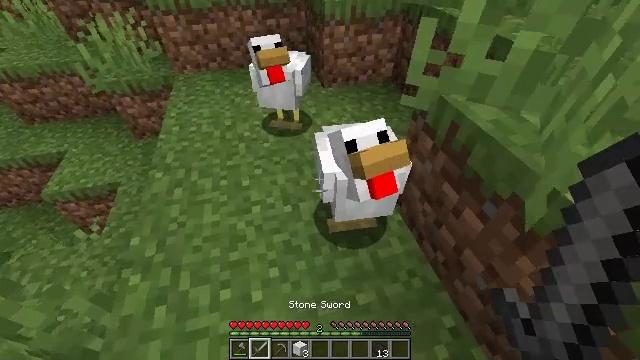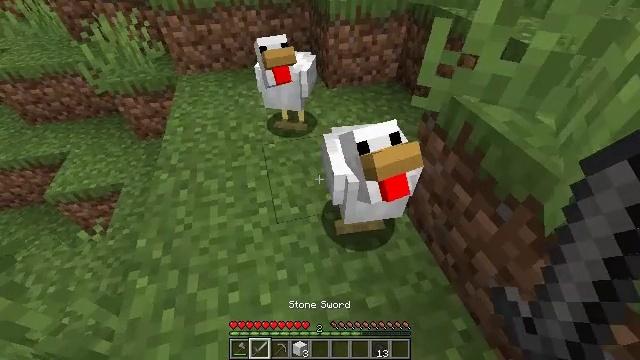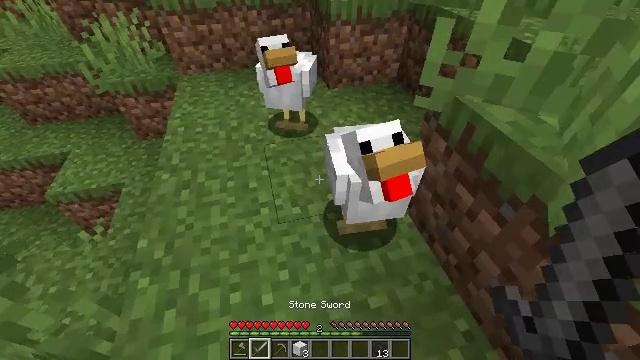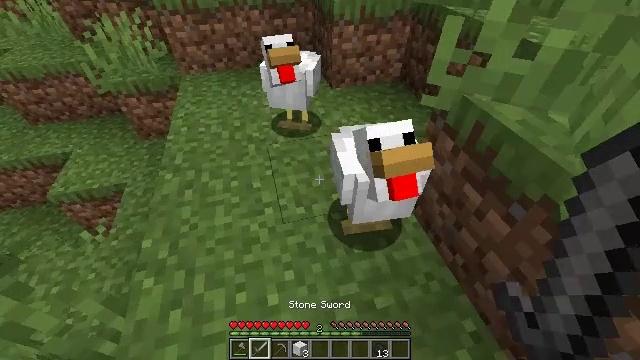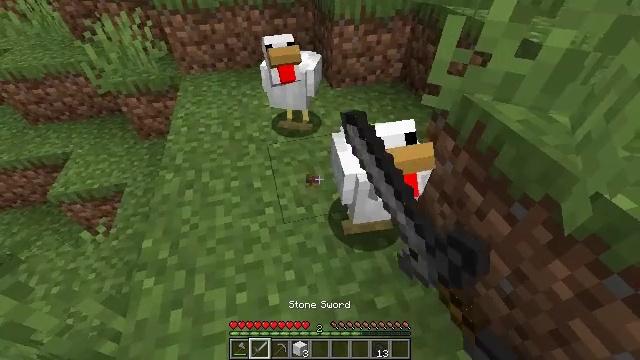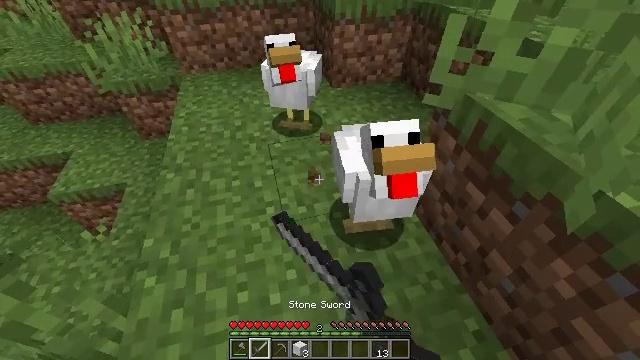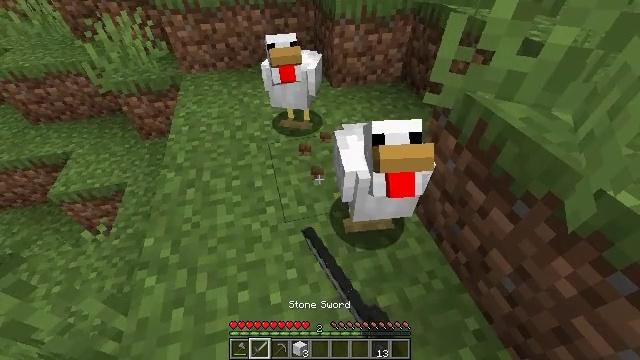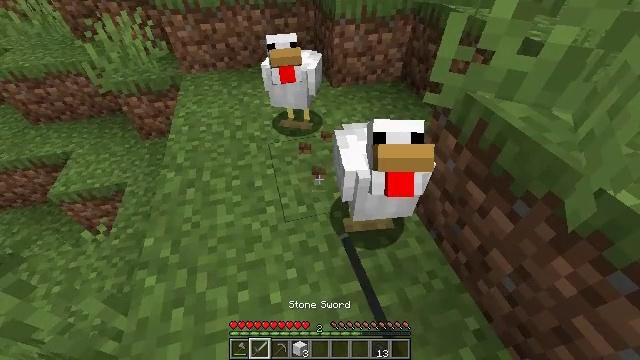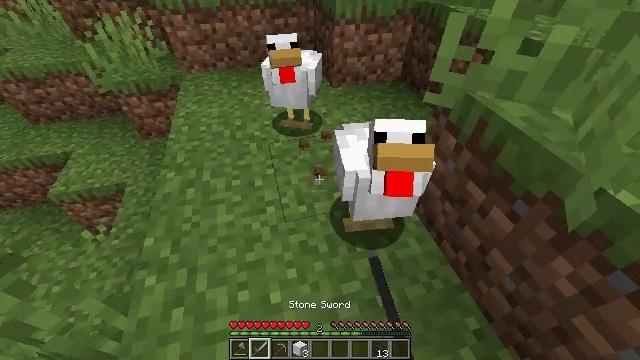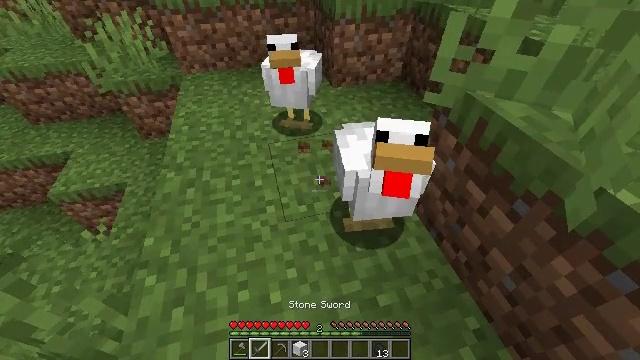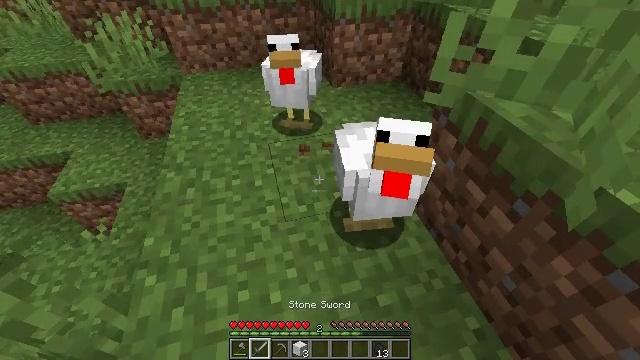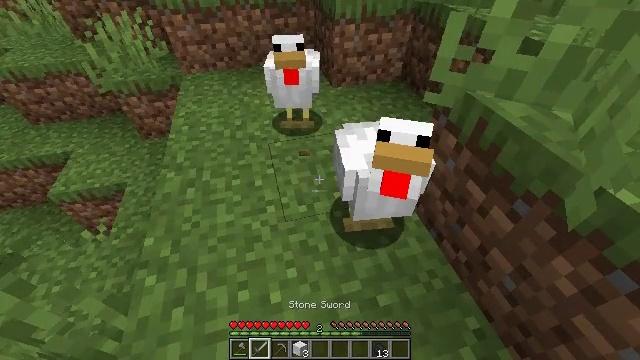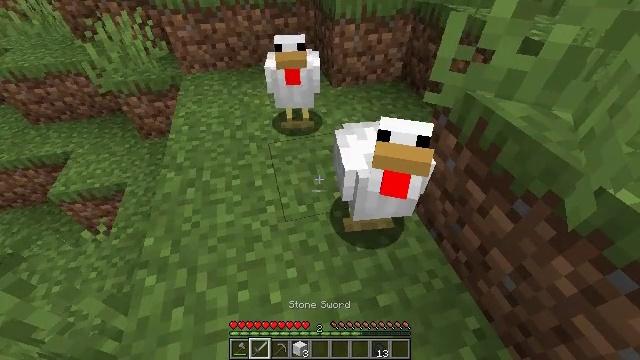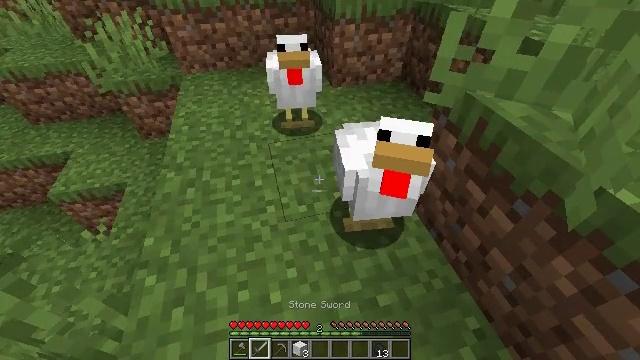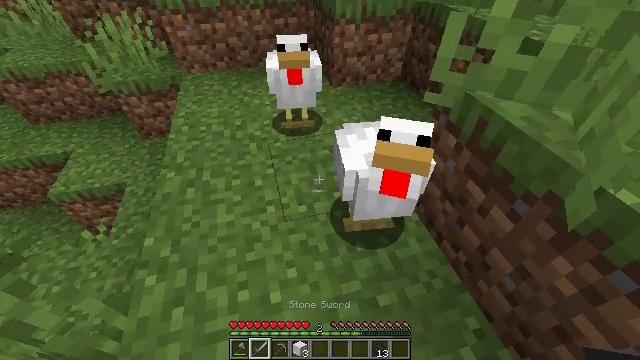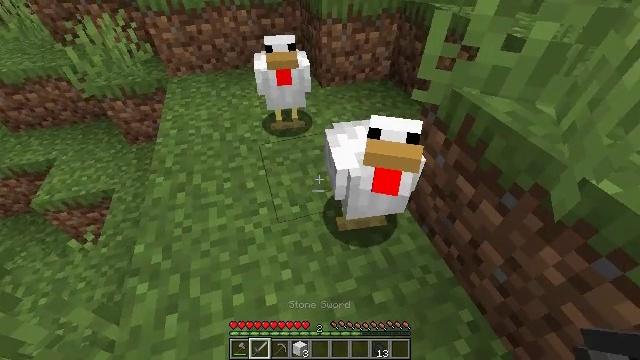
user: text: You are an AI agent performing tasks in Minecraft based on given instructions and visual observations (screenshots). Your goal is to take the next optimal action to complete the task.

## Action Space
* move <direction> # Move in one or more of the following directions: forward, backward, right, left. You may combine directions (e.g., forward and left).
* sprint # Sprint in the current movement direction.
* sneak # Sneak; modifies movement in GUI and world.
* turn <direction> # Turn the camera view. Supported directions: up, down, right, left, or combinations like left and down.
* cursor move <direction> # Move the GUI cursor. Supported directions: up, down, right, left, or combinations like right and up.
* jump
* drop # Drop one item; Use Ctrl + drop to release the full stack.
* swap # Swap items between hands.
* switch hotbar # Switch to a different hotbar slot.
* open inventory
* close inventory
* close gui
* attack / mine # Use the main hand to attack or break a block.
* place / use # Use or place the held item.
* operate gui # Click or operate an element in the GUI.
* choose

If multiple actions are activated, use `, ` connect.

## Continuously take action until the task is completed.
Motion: motion action
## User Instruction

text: Hunt animals.
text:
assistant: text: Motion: no_op
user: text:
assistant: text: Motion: no_op
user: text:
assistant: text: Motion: attack / mine
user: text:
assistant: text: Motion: attack / mine
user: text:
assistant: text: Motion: attack / mine
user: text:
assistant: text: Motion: attack / mine
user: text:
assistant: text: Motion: no_op
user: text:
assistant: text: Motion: no_op
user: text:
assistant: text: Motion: no_op
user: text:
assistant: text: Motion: no_op
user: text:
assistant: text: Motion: no_op
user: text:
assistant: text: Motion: no_op
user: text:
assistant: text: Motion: no_op
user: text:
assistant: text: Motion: no_op
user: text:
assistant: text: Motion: turn right
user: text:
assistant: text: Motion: turn right
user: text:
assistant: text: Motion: turn right
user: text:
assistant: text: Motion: no_op
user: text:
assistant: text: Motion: turn right
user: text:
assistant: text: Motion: attack / mine
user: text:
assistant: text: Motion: attack / mine
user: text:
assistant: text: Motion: attack / mine
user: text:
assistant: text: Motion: attack / mine
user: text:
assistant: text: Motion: no_op
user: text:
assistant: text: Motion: no_op
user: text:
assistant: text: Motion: no_op
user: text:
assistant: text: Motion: no_op
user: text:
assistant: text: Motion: no_op
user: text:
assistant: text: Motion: turn left
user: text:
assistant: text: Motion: turn left